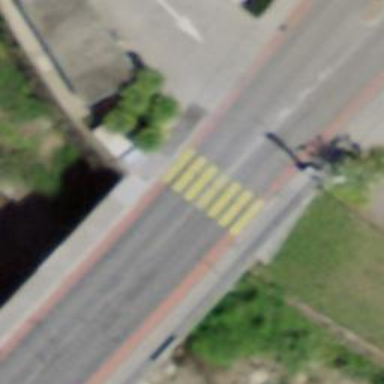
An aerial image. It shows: Marked crossing with zebra stripes on the road.